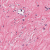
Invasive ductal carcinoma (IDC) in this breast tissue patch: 0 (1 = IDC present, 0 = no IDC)